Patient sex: M
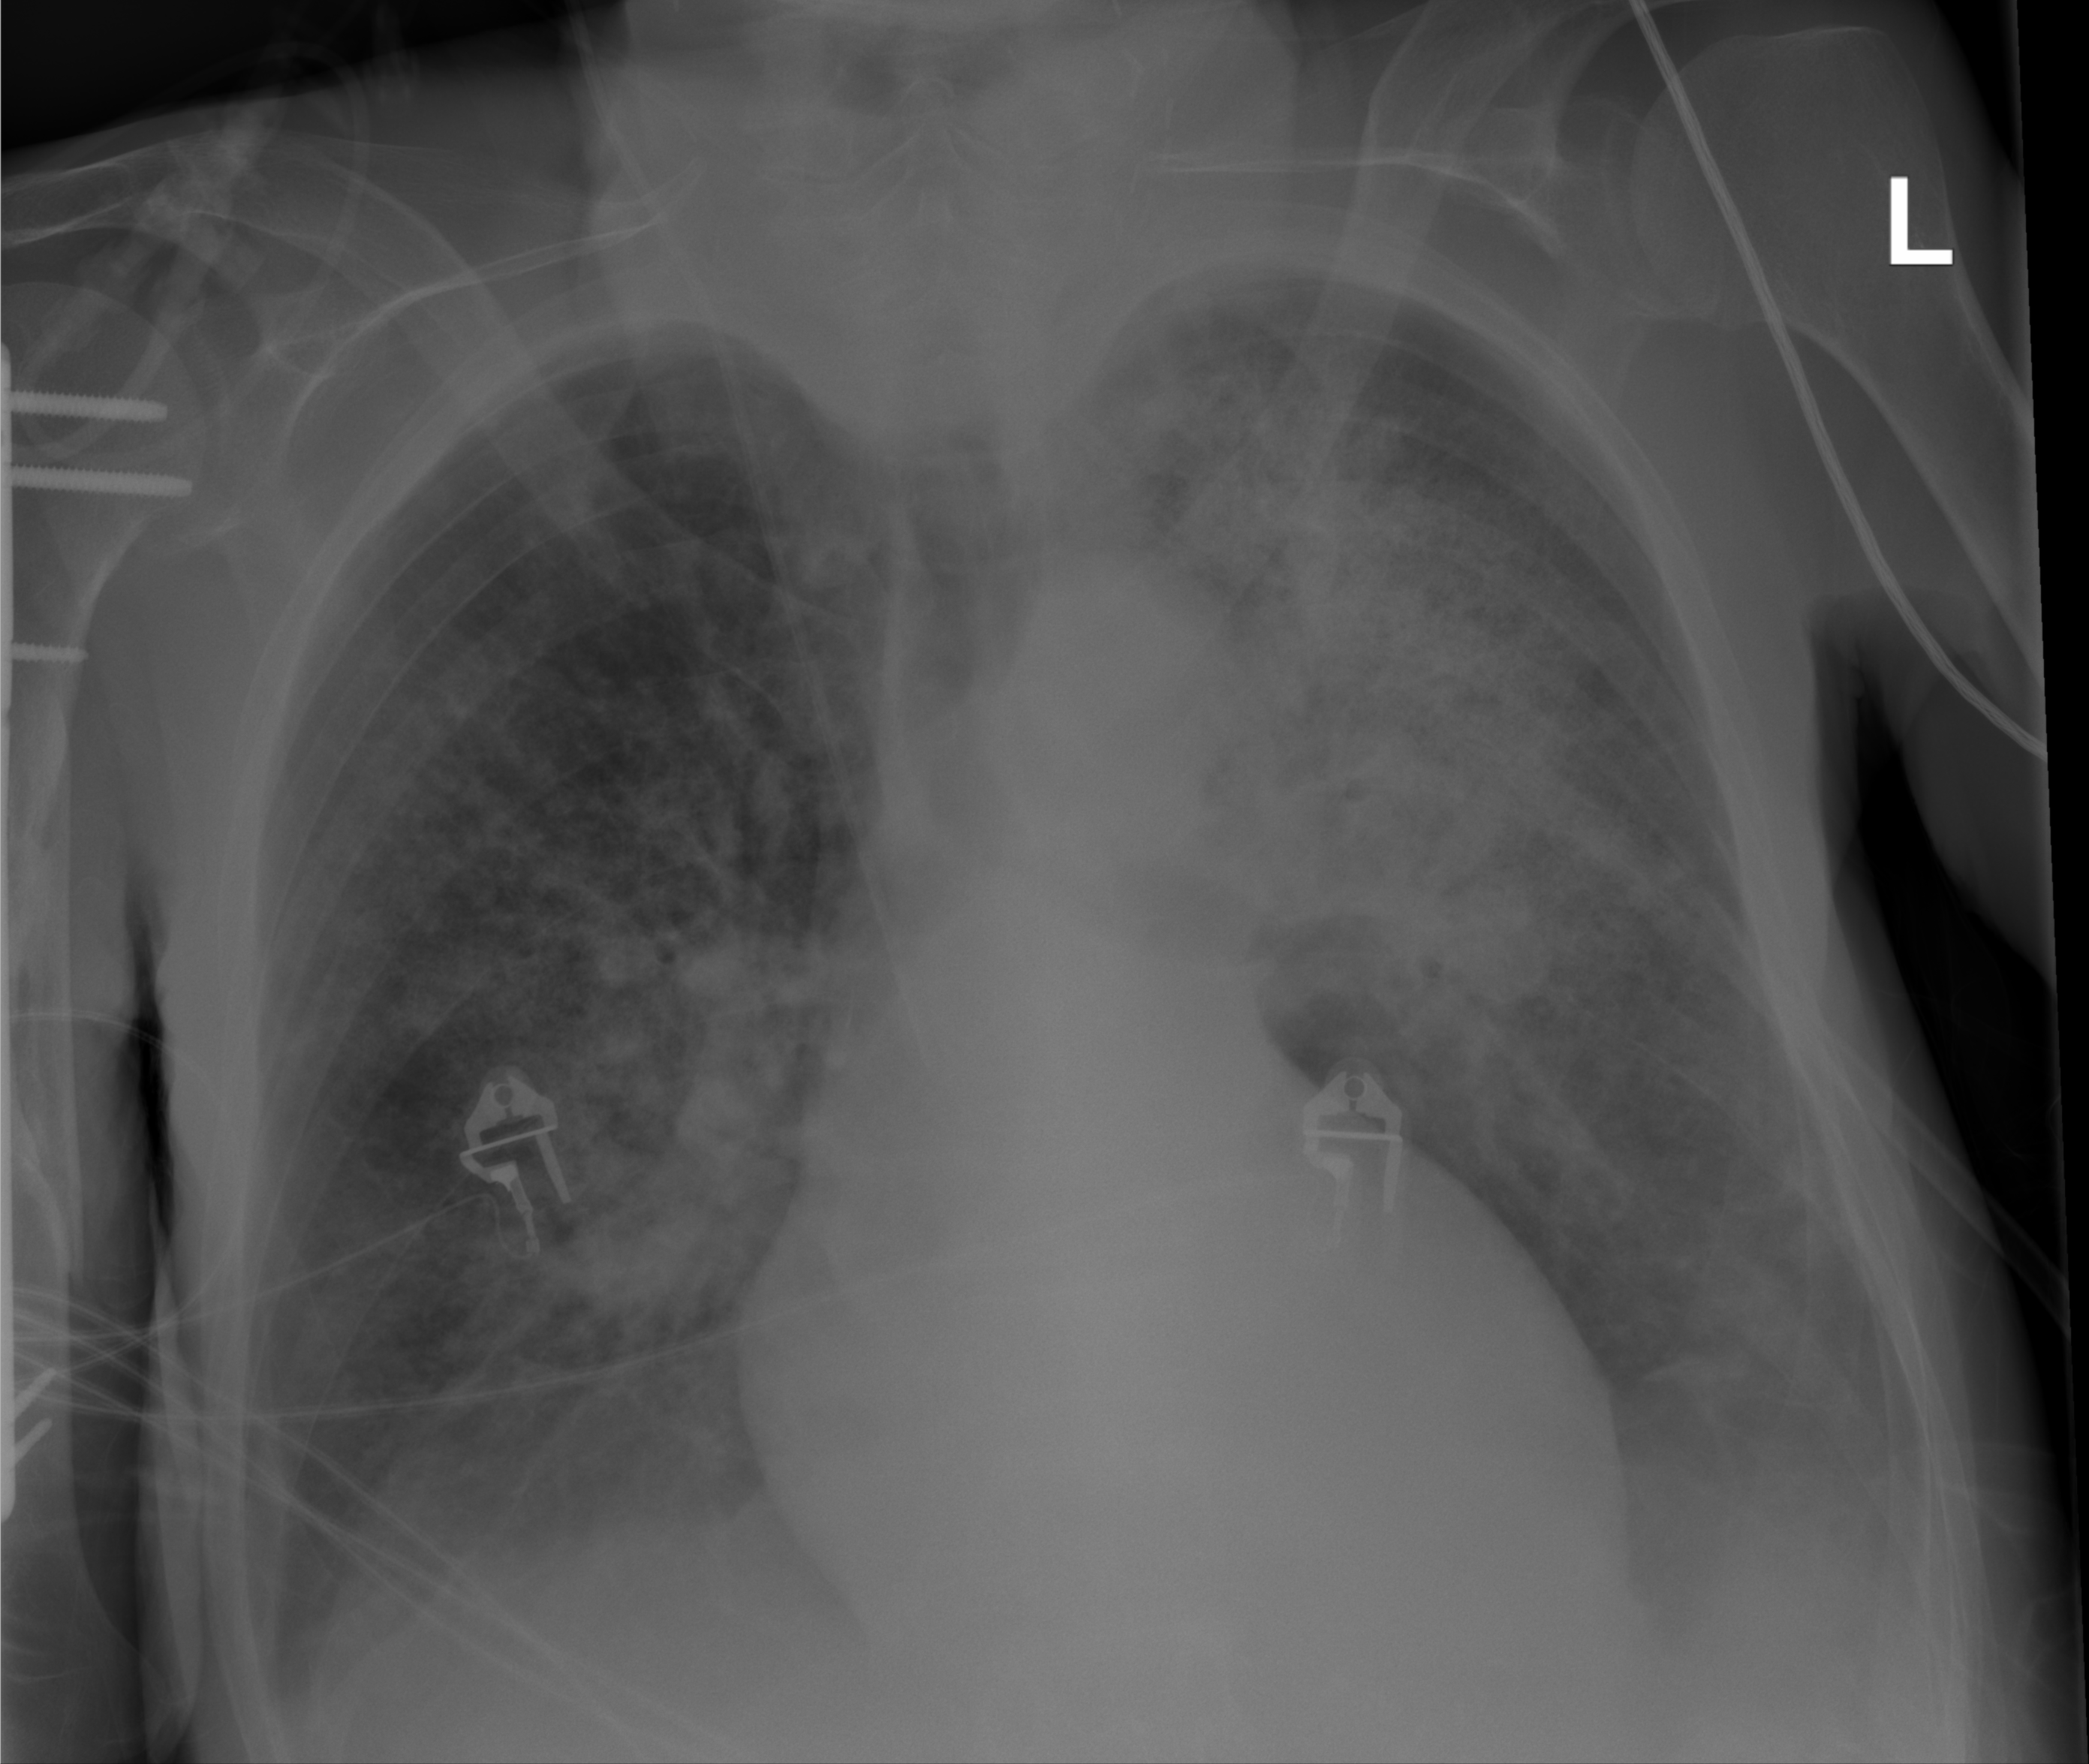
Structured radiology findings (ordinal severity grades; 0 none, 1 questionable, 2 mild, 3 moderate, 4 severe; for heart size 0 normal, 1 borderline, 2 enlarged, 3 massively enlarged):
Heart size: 0
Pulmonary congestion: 3
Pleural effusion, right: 2
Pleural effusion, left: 2
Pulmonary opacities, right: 2
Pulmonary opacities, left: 3
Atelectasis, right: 2
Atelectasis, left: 2